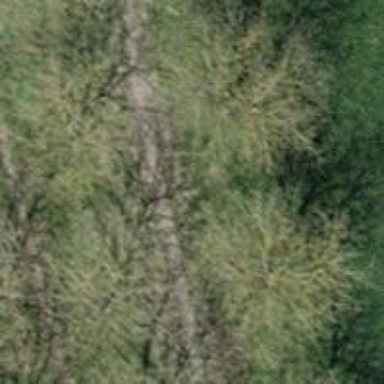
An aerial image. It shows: Path.